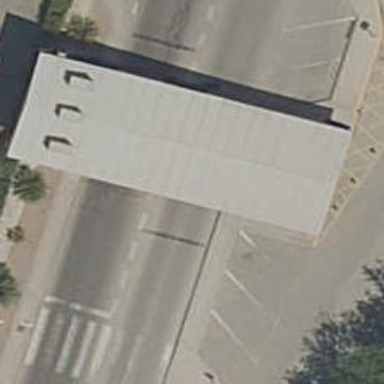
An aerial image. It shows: Lift gate barrier.